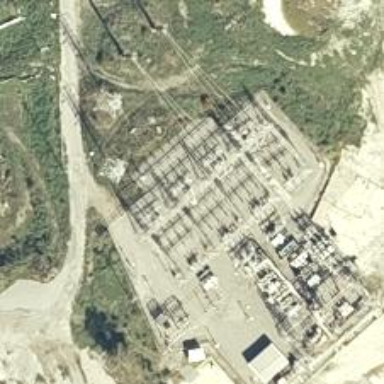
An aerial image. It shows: Switch used for power control.